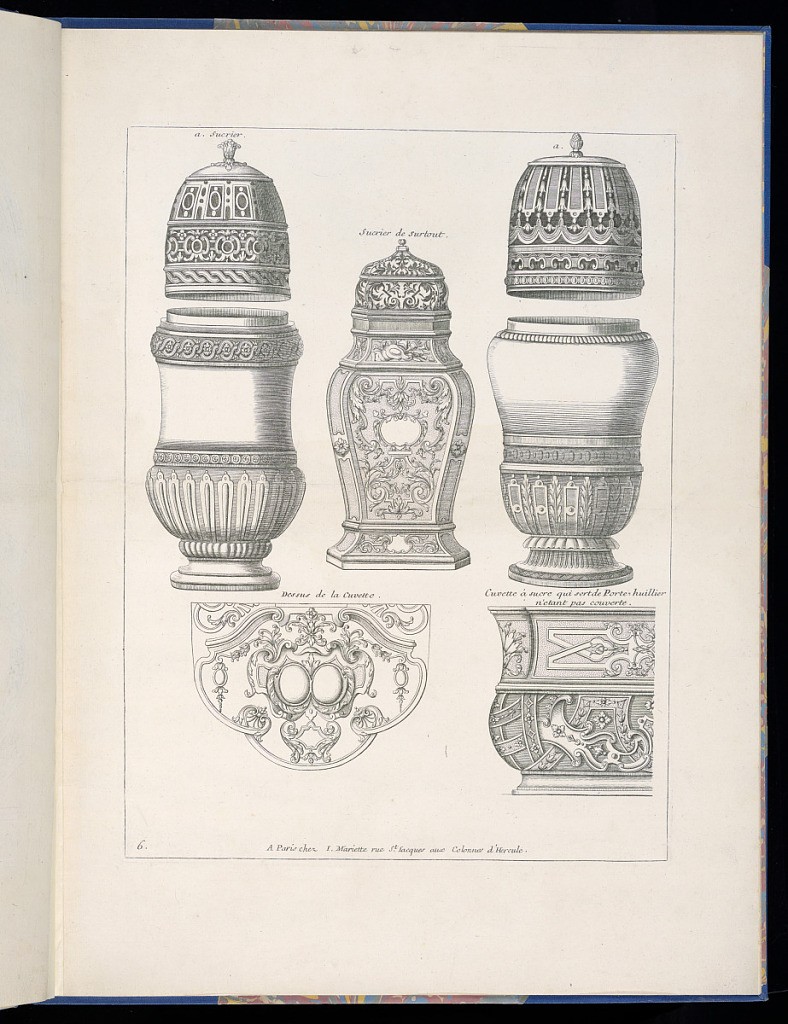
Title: Ornament Designs for use on Sugar and Oil Containers
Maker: Masson, French, active late 17th and early 18th century
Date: late 17th–early 18th century
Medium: Etching and engraving on paper
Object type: Print
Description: Designs for sugar and oil containers in the form of lidded pots and bowls along with detailed designs of ornament to be engraved on the containers featuring strapwork, scrolling leaves, acanthus leaves, rosettes, cartouches, and gadrooning. The designs are identified with lettered inscriptions. The plate is numbered and included the publisher's address below.